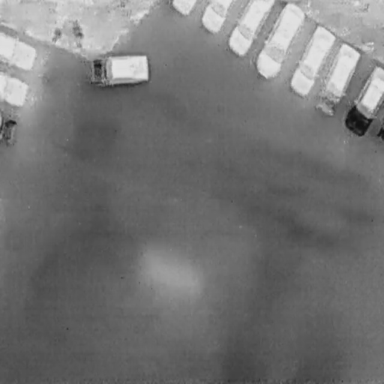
There are 11 Cars in the infrared image.